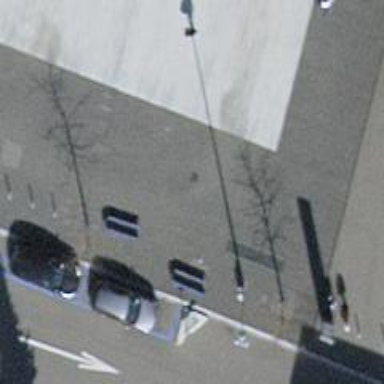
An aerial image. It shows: Blue bench.